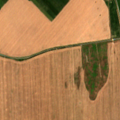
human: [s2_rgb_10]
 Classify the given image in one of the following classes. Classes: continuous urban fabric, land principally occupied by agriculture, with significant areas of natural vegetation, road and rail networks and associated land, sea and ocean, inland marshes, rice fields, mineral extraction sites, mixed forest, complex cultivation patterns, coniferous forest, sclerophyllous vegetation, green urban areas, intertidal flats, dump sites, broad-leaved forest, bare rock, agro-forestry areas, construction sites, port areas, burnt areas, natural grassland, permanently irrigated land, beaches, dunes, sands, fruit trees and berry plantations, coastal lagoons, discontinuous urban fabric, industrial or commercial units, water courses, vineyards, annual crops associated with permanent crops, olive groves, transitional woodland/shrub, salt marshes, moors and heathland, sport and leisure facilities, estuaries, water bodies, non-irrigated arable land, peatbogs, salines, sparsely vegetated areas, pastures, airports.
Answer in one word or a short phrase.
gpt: non-irrigated arable land